Field crop: maize
Growth stage: 1
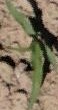
Species: maize